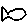
Label: fish